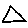
Label: triangle